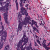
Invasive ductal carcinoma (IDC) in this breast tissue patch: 1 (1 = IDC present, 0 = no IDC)